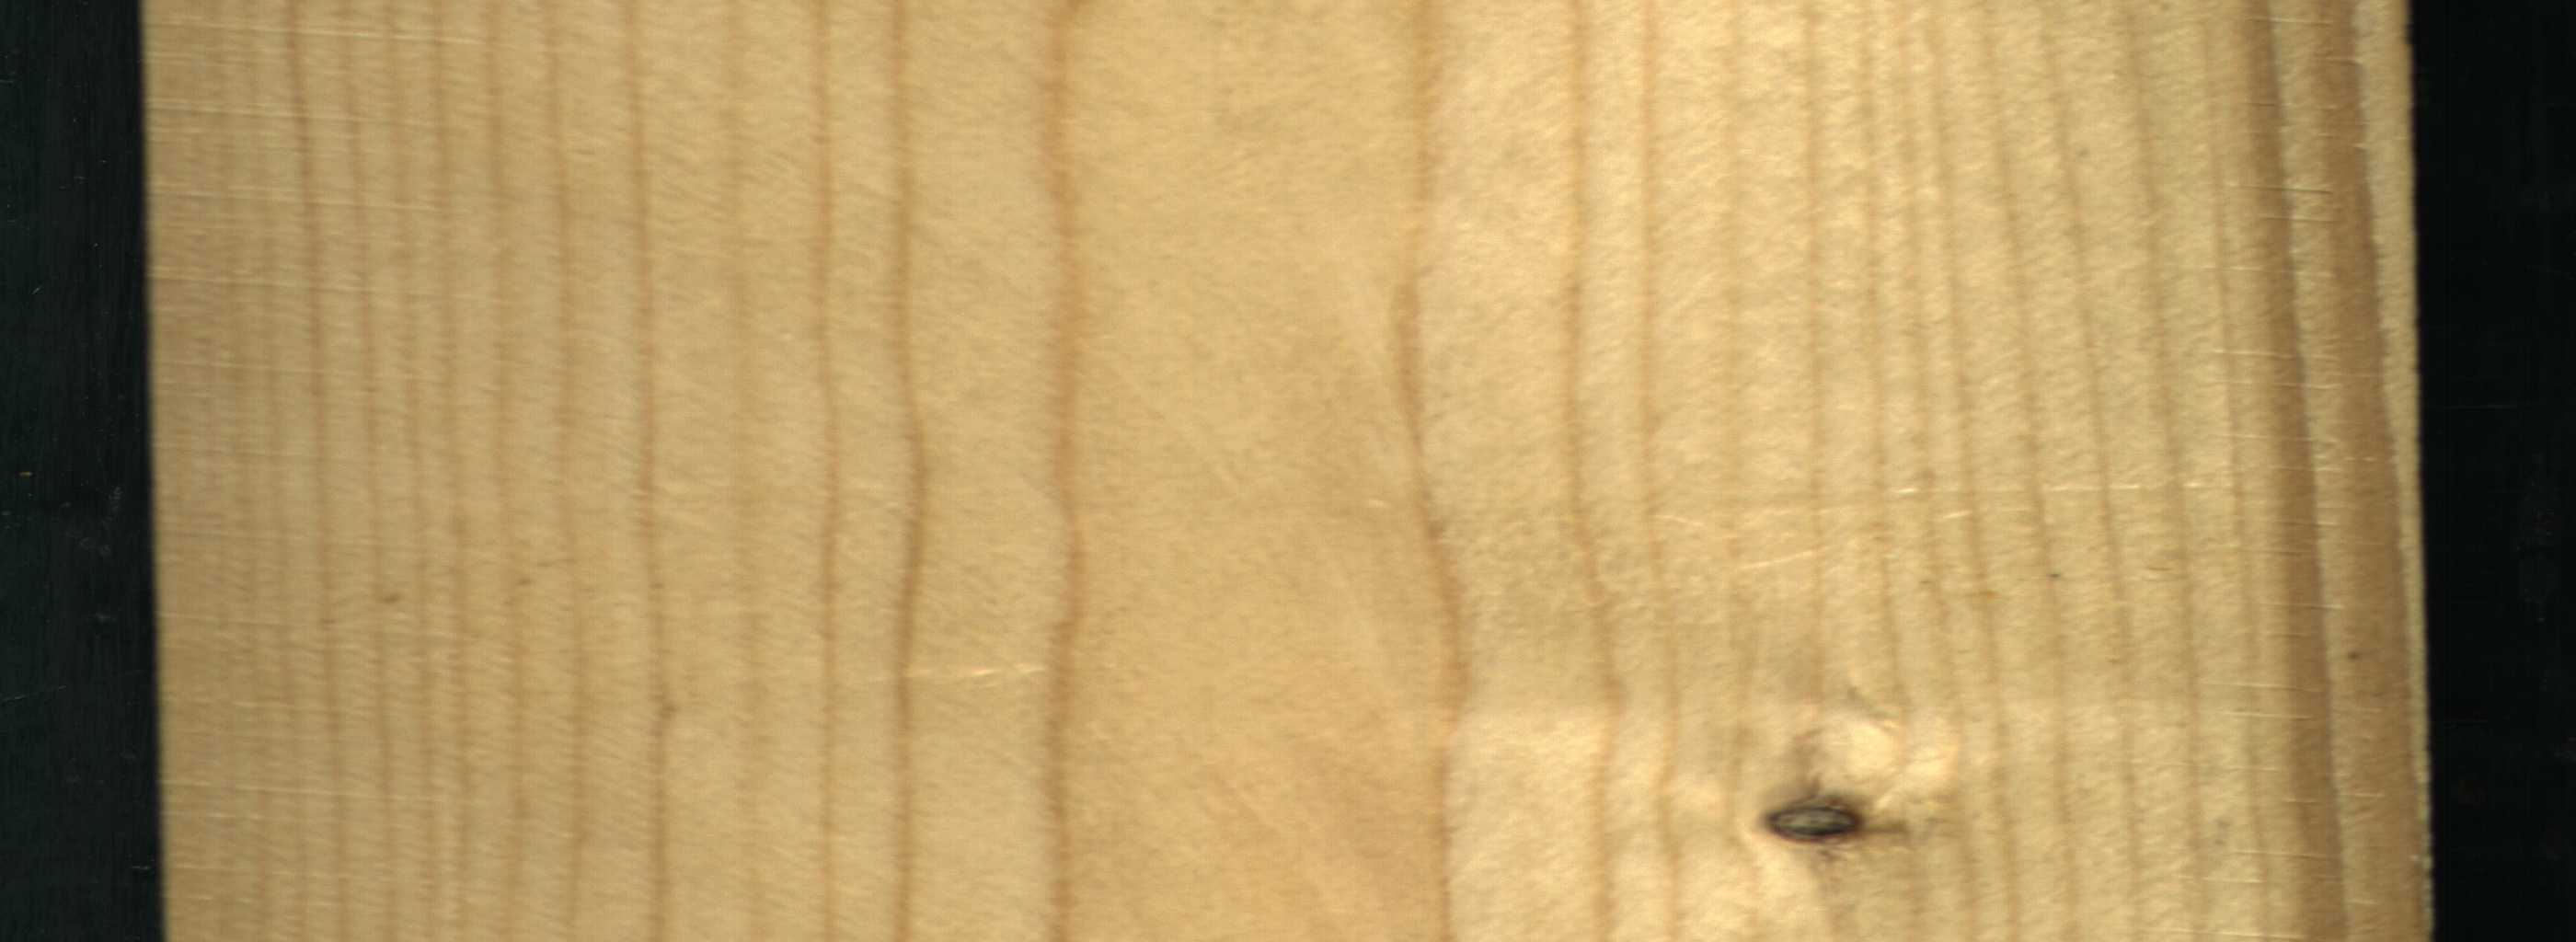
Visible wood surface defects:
Dead_Knot